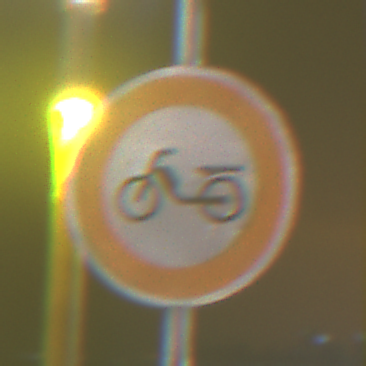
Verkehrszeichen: VerbotMofas
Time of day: Night
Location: Outdoor (Urban)
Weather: PartlyCloudy
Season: NotSpecified
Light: Artificial